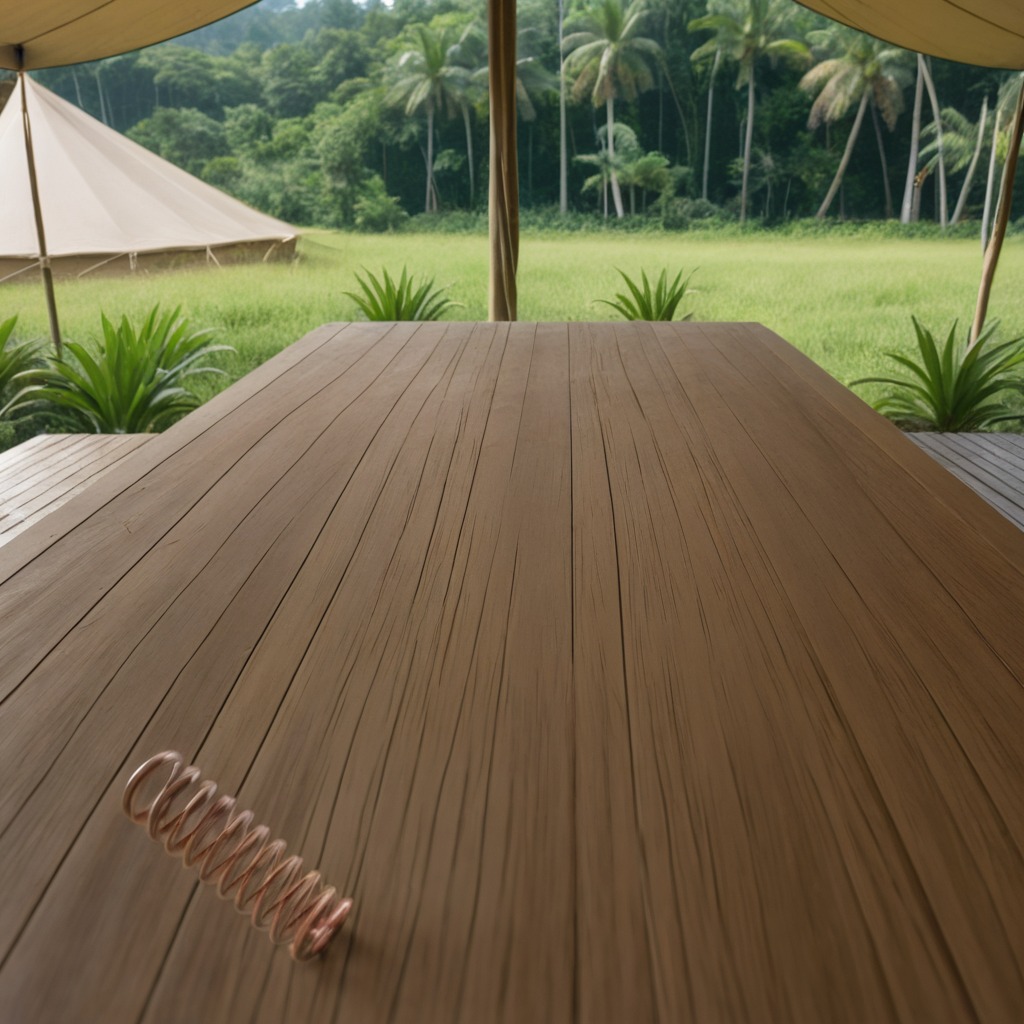
A coiled metal spring is lying on a clean wooden table inside a jungle field workshop tent humid ambient light worn but